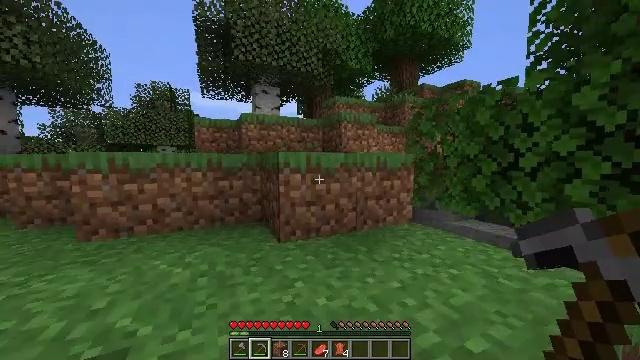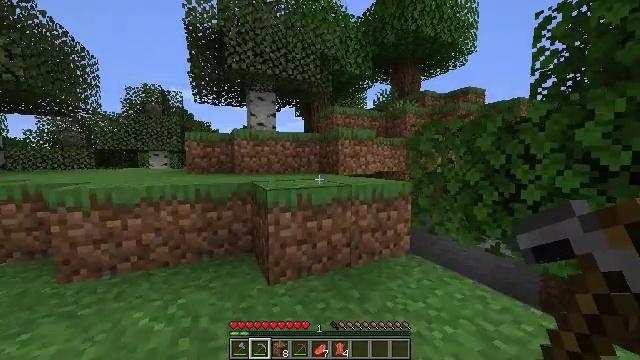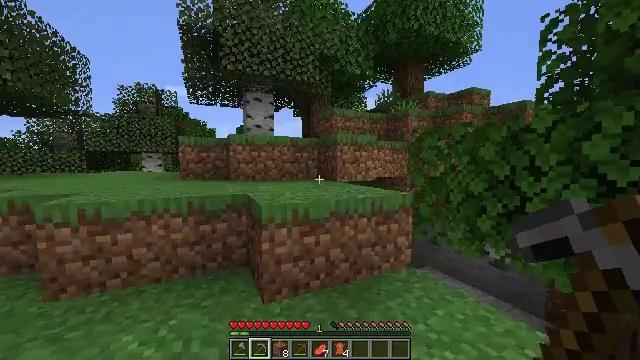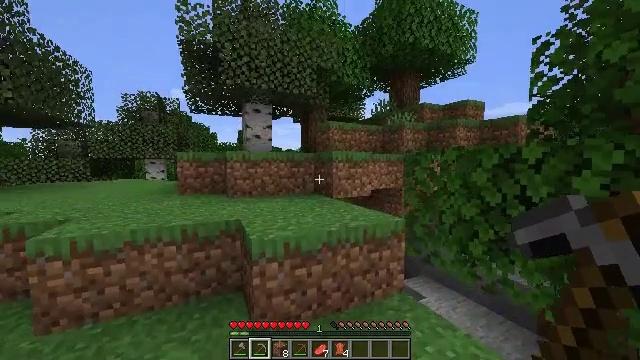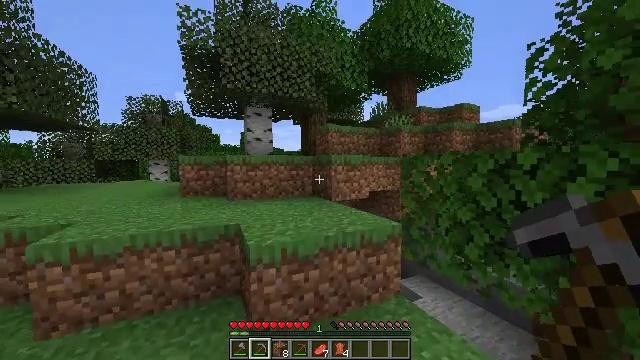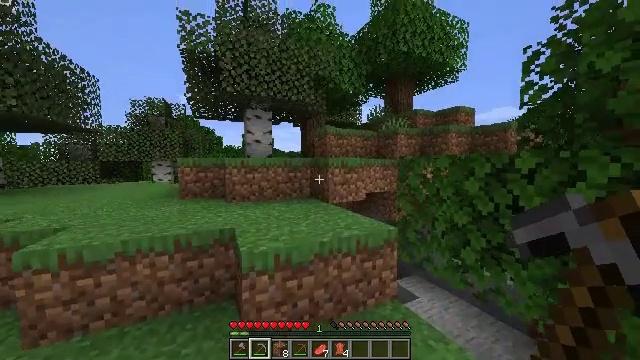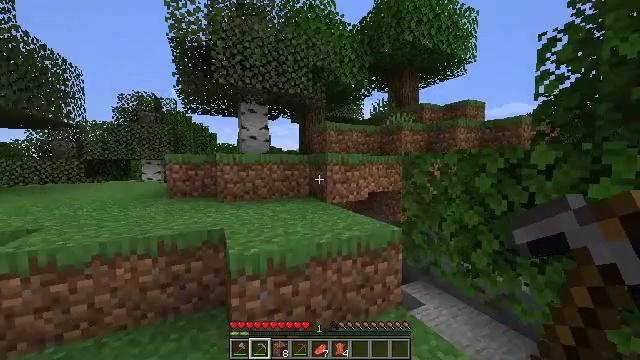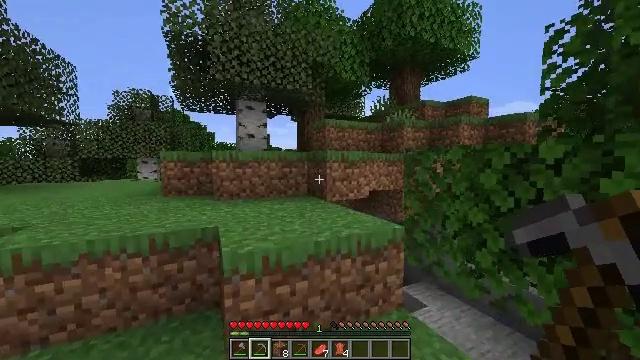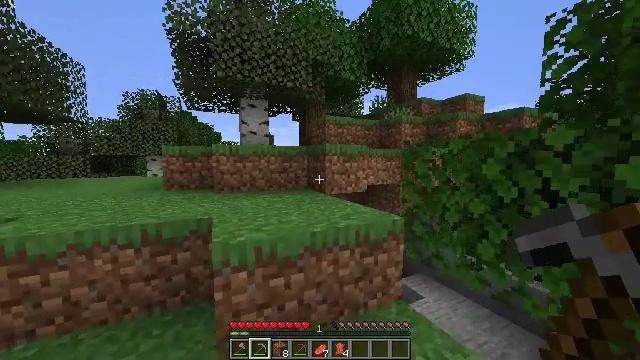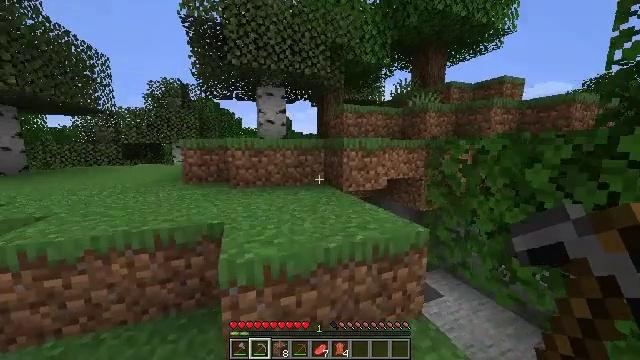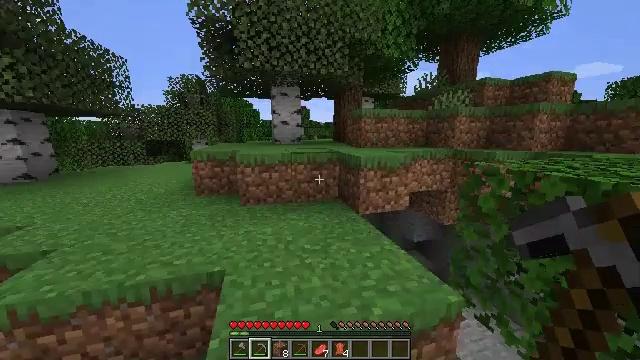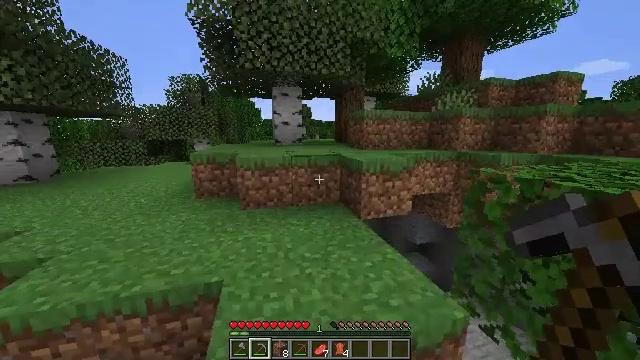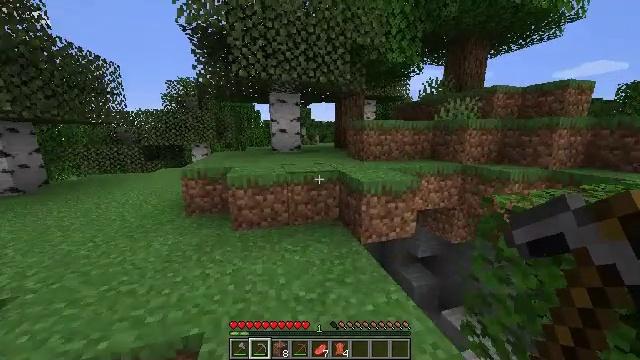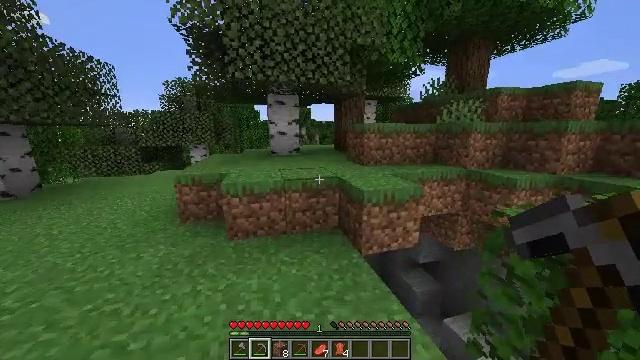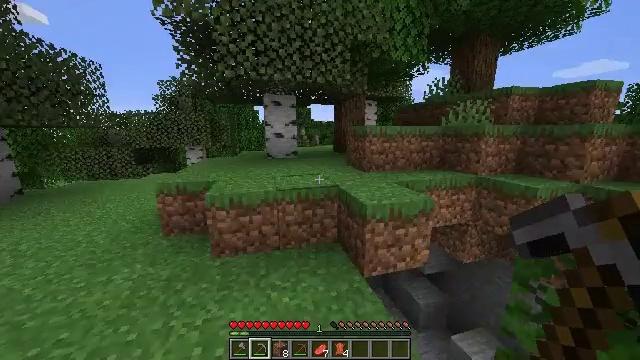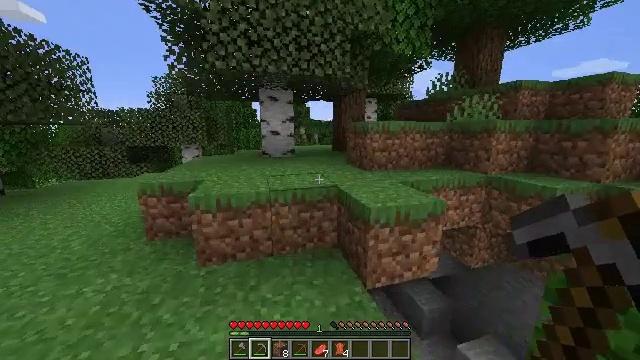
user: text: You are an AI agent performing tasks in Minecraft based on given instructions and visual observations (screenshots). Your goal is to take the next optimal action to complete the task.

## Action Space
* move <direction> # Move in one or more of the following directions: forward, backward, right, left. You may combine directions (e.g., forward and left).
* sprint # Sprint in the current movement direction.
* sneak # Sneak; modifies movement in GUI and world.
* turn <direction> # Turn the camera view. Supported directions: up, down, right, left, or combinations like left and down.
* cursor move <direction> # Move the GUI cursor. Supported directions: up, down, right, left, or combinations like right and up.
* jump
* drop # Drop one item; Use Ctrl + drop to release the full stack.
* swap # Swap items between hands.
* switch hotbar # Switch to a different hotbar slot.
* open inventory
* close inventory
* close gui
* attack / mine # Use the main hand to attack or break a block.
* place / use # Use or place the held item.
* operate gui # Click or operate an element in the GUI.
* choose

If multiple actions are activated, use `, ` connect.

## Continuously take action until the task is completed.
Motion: motion action
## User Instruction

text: Harvest birch leaves for decorations.
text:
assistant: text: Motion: move forward, sprint, jump
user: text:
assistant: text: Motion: move forward, sprint, jump
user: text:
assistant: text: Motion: move forward, sprint
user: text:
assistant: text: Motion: move forward, sprint
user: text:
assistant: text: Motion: move forward, sprint
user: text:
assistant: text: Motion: move forward, sprint
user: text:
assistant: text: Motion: move forward, sprint
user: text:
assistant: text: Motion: move forward, sprint
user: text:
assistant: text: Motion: move forward, sprint, turn left and down, jump
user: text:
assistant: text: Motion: move forward, sprint, turn left and down, jump
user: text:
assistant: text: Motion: move forward, sprint, jump
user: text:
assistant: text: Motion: move forward, sprint, jump
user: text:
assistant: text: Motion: move forward, sprint
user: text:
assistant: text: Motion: move forward, sprint
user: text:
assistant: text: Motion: move forward, sprint
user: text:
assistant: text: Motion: move forward, sprint, turn right and down
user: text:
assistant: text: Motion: move forward, sprint, turn right
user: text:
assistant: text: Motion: move forward, sprint, turn right, jump
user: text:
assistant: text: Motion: move forward, sprint, jump
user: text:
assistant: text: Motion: move forward, sprint, jump
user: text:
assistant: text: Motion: move forward, sprint, jump
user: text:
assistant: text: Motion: move forward, sprint
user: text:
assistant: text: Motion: move forward, sprint
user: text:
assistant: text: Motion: move forward and move left, sprint, turn right and down
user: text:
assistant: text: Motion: move forward and move left, sprint, turn right and down
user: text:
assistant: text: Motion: move forward and move left, sprint, turn right
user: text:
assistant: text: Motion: move forward and move left, sprint, turn right
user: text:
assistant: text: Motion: move forward, sprint, turn right
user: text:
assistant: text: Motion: move forward, sprint
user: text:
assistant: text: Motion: move forward, sprint, jump